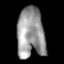
Tissue: lung
Cell type: T cells
Senescence score: 0.1736
Nuclear area (px): 1360
Mean DAPI intensity: 151.099